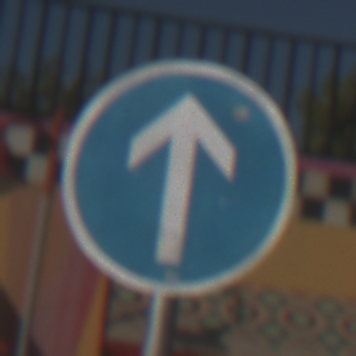
Verkehrszeichen: VorgeschriebeneFahrtrichtungGeradeaus
Umgebung: Outdoor, Special
Tageszeit: MorningAfternoon
Wetter: PartlyCloudy
Licht: Natural
Jahreszeit: NotSpecified
Kontrast: HighContrast